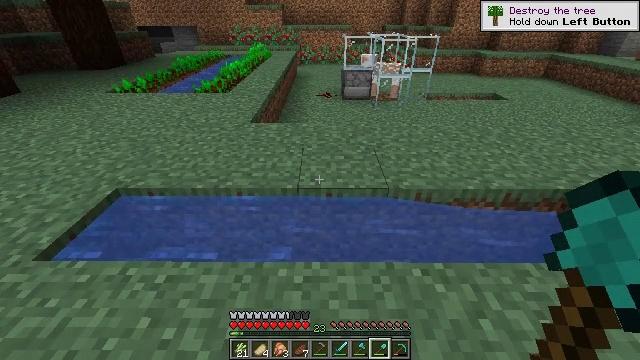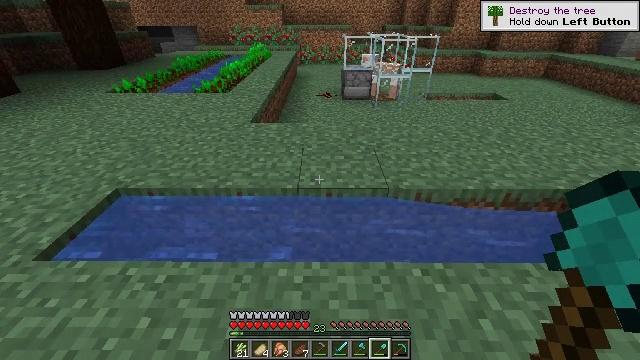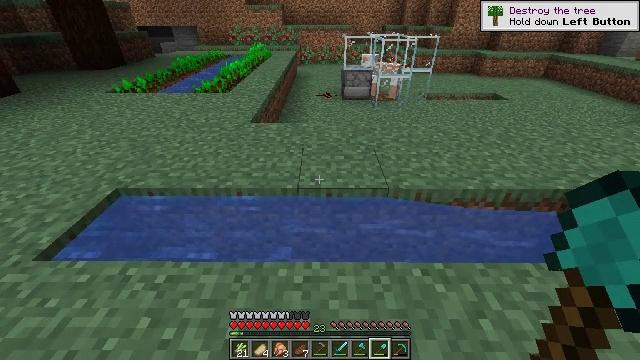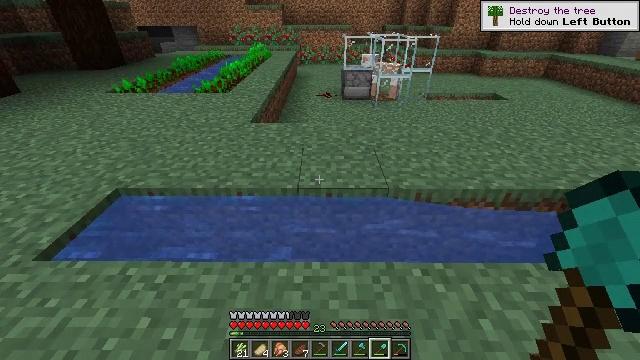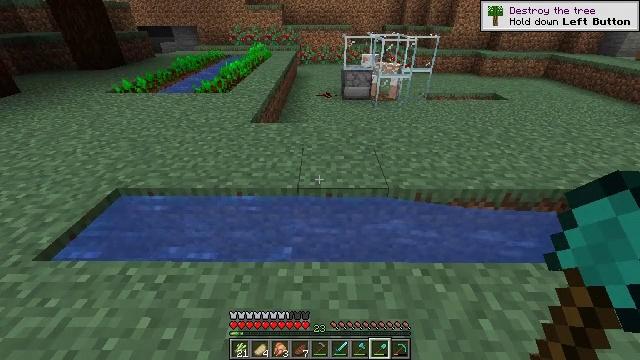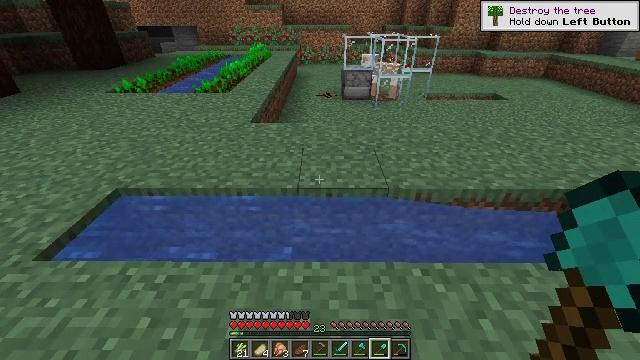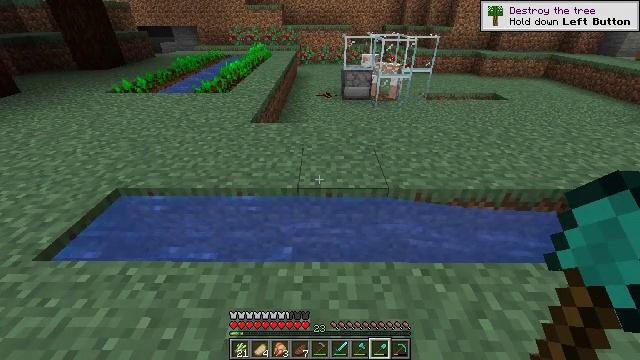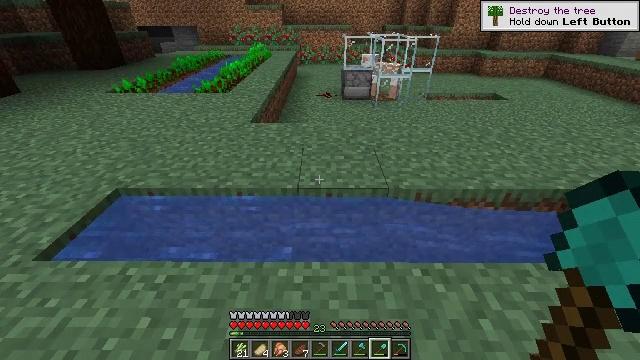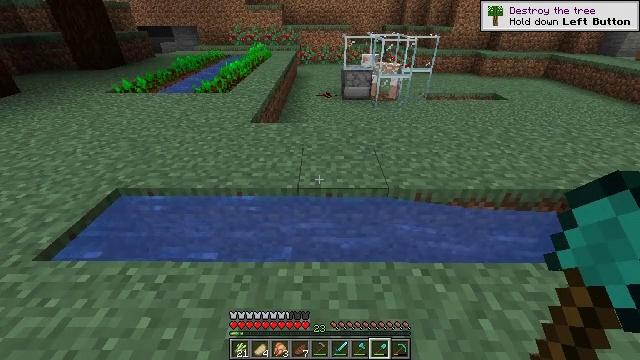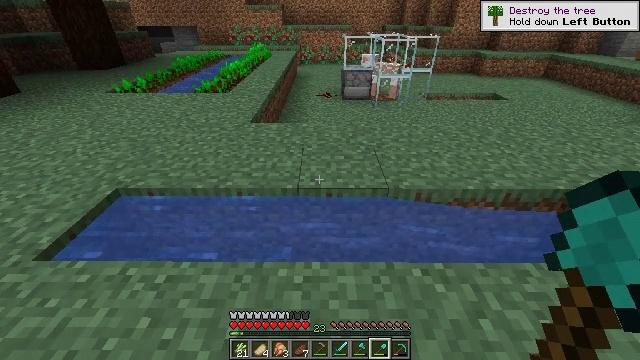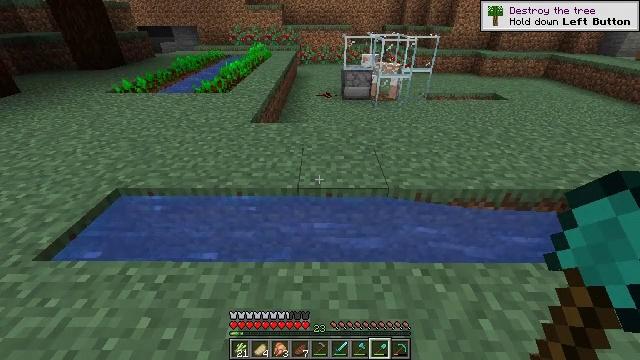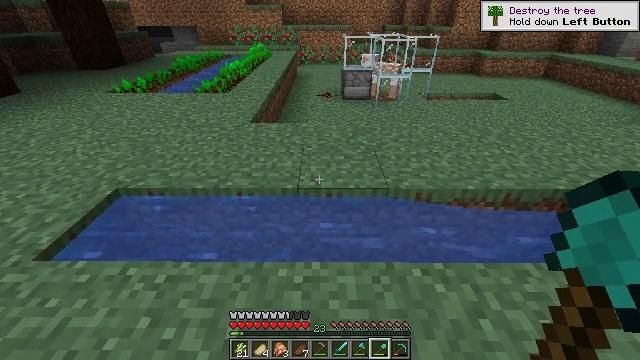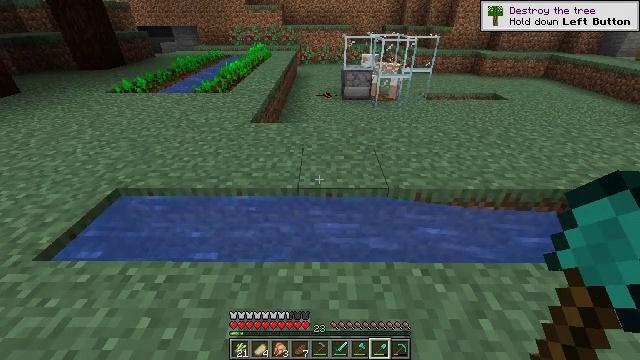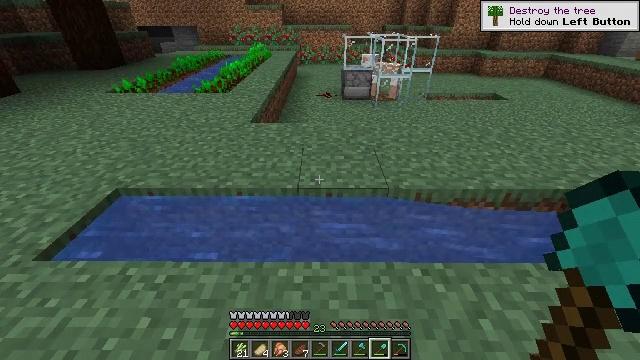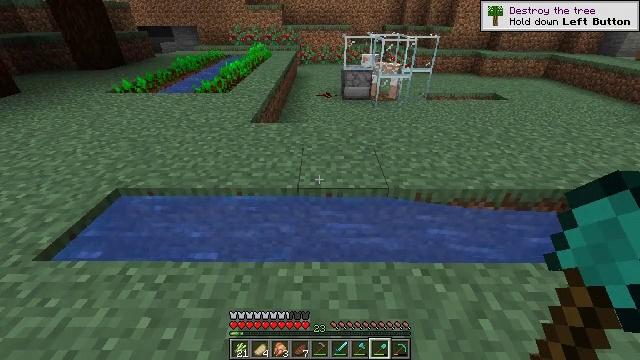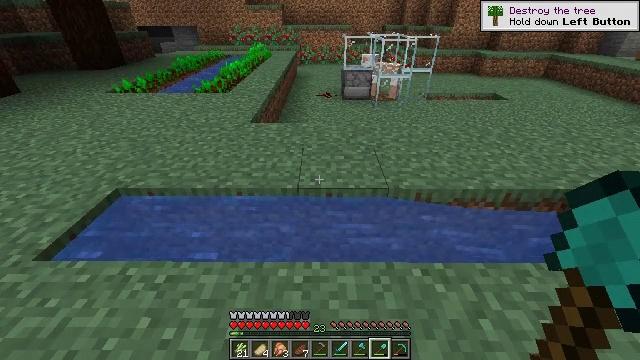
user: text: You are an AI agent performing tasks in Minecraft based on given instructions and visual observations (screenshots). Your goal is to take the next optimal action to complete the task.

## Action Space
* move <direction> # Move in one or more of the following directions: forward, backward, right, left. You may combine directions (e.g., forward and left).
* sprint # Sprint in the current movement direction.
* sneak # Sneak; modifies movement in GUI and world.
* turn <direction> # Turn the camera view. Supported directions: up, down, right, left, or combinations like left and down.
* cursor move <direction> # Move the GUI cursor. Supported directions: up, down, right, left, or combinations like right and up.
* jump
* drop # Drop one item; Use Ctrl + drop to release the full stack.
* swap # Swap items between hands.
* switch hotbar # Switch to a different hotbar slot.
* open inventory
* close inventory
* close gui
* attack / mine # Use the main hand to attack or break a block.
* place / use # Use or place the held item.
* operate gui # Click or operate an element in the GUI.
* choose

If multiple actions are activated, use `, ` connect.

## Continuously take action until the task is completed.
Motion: motion action
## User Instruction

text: Craft a bucket.
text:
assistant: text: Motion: no_op
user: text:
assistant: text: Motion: no_op
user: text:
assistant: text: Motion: no_op
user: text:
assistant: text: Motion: no_op
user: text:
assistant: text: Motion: no_op
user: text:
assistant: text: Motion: no_op
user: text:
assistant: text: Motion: no_op
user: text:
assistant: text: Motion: no_op
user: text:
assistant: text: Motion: no_op
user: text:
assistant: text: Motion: no_op
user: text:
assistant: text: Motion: no_op
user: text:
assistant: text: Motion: no_op
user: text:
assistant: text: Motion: no_op
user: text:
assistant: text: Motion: no_op
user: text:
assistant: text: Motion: no_op
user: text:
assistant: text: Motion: no_op
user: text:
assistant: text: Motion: no_op
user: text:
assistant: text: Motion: turn left
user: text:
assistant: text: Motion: turn left and down
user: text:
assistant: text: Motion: turn left
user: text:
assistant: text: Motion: turn left
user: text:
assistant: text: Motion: turn left
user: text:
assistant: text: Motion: turn left
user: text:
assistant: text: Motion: move forward, turn left
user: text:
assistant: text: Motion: move forward, turn left
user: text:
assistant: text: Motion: move forward
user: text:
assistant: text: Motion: move forward
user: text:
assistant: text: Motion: move forward
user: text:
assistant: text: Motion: no_op
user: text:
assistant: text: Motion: no_op